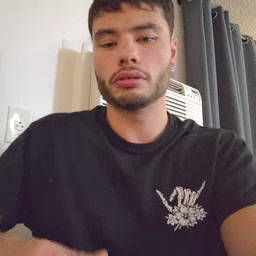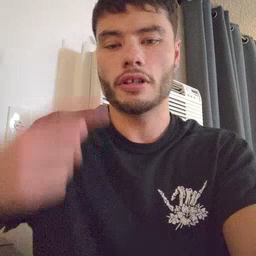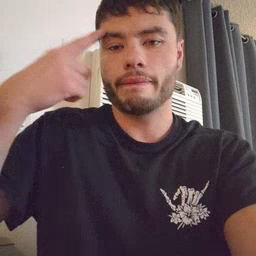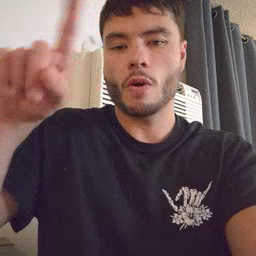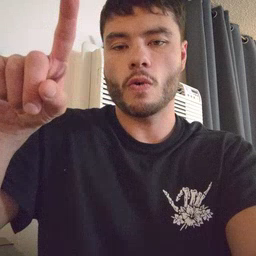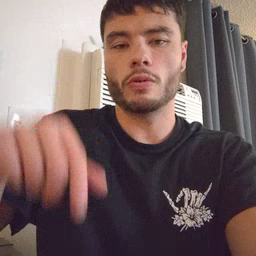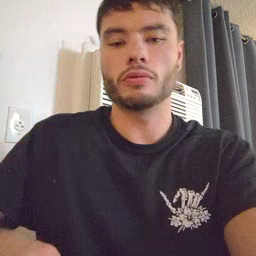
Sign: for